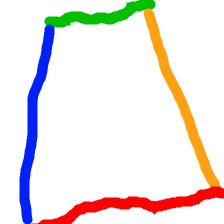
Shape: trapezoid